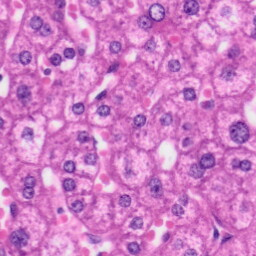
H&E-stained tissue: Liver